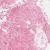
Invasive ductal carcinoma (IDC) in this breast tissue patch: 0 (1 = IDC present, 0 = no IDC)